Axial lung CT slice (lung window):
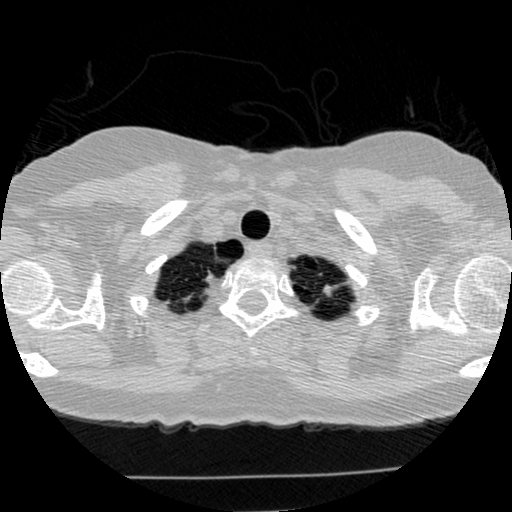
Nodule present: no